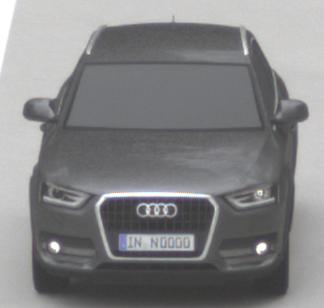
Make: Audi
Model: Q3 1.4 TFSI
Detailed model: Q3 (8U)
Model produced from: 2013/07
Model produced until: 2014/10
Doors: 5
Color: gray
Road condition: dry road
Daytime: morning or afternoon
Contrast: low contrast